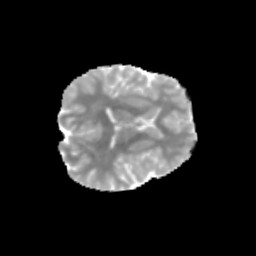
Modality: MD
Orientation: axial
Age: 11
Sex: male
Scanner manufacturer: siemens
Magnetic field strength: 3 T
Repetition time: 3.8 s
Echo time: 0.07 s